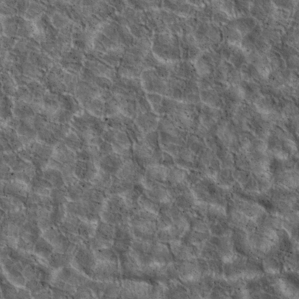
Label: non_frost